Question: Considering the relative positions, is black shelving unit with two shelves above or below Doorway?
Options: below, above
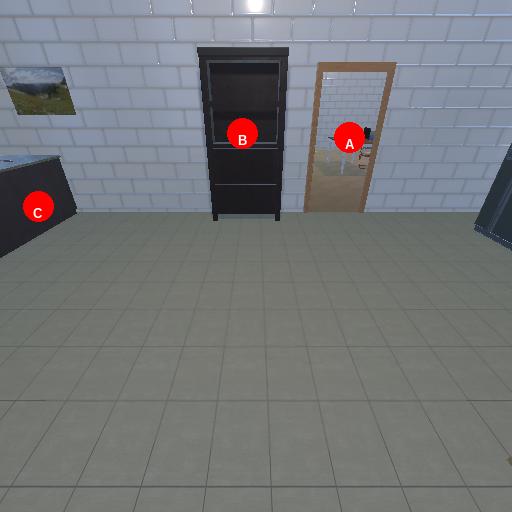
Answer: below